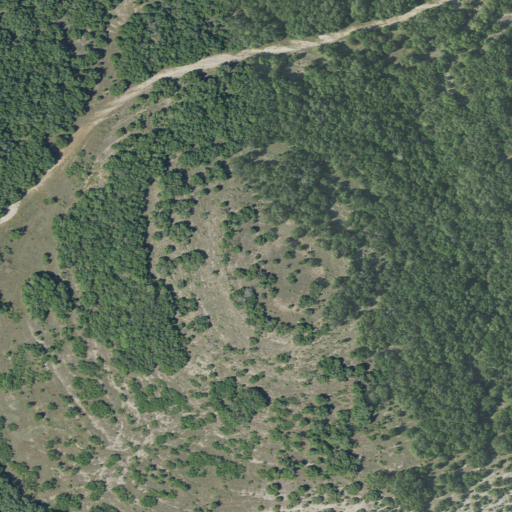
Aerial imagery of mountain in Texas named Ailor Hill containing evergreen forest, shrub, and deciduous forest